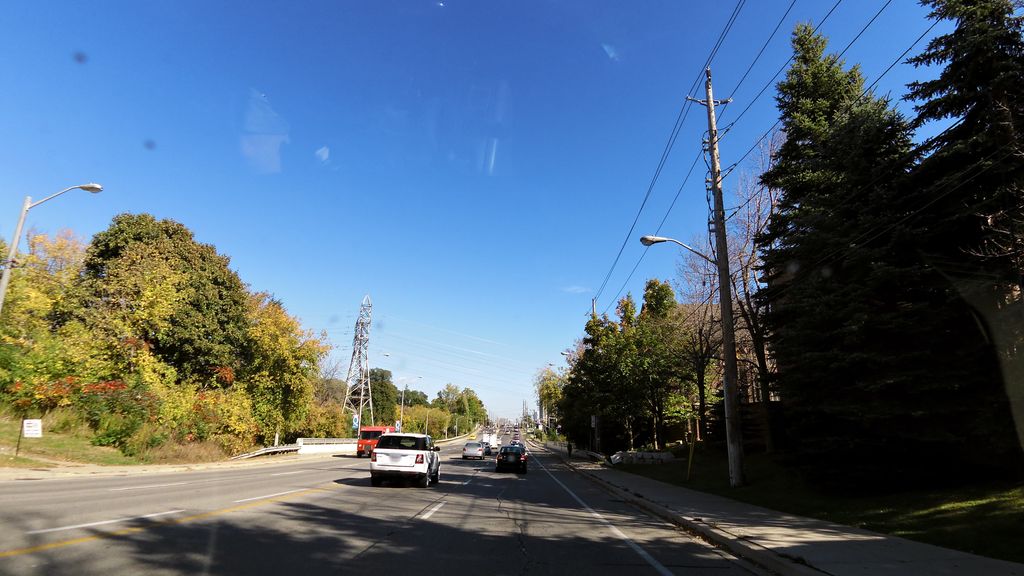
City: toronto